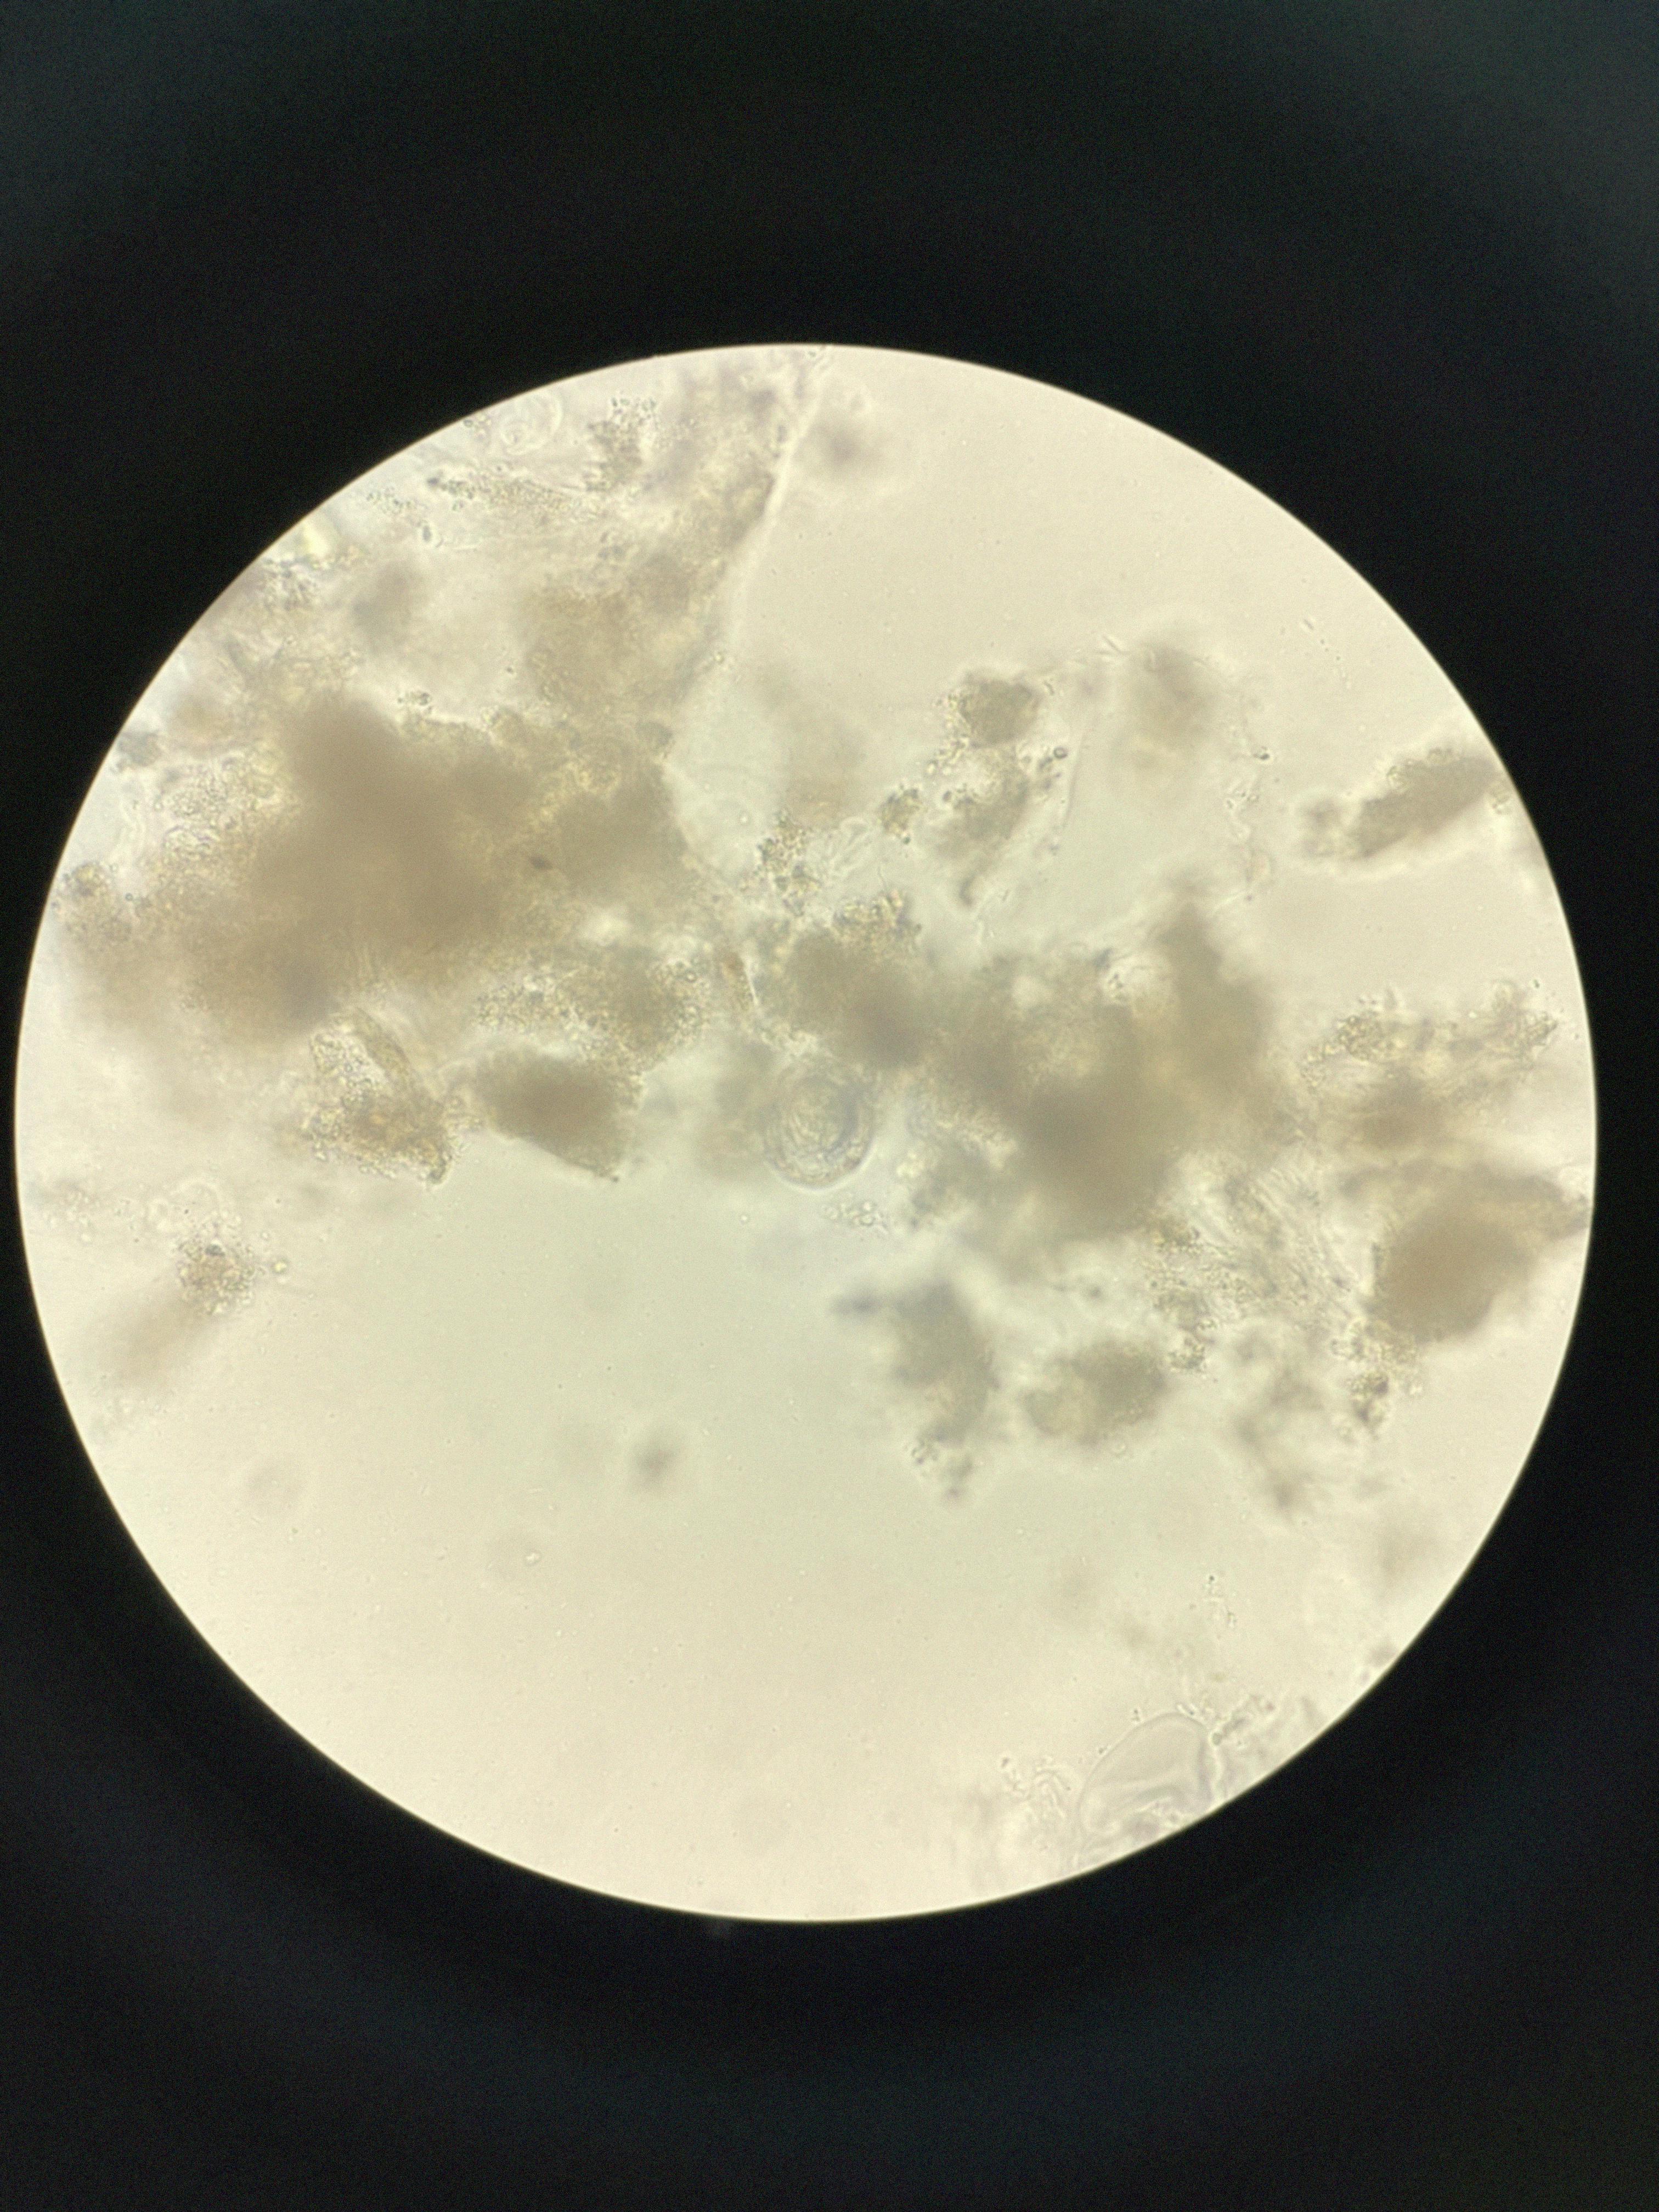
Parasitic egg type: Hymenolepis nana